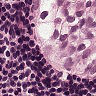
Metastatic tissue present: yes